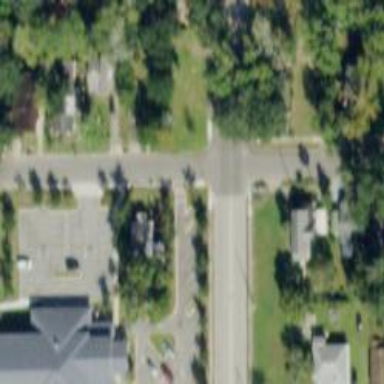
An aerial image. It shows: Unmarked road crossing.